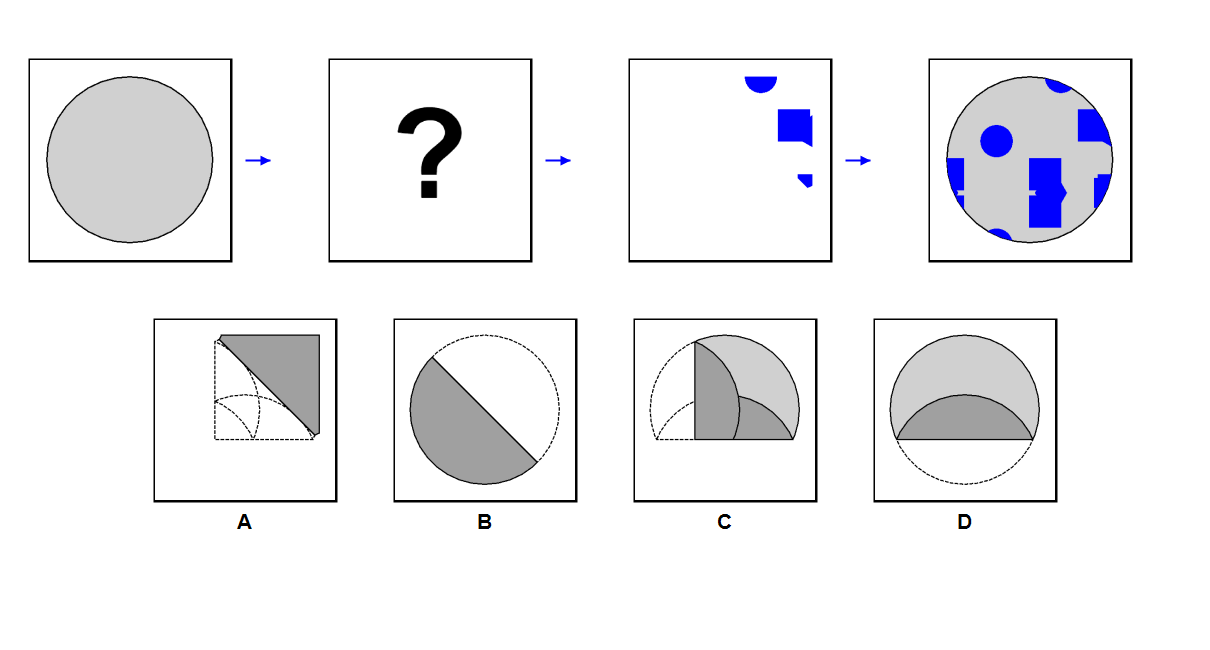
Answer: B